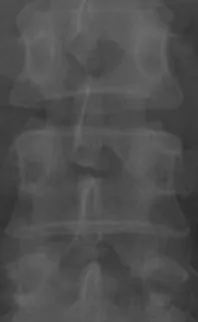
Preoperative abdominal radiograph showing large left-sided partial staghorn calculus.
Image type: radiology (x_ray)